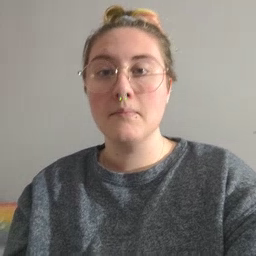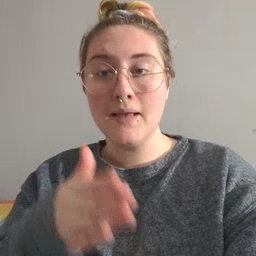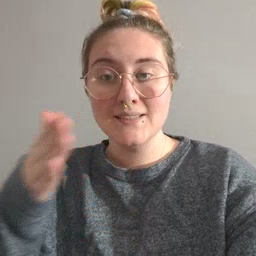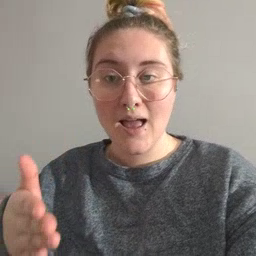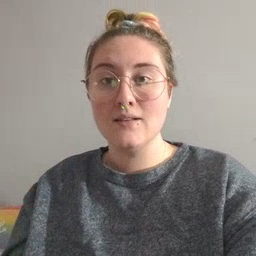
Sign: beside